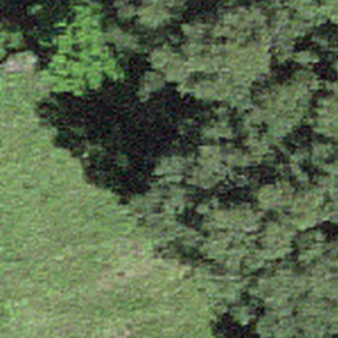
Label: other